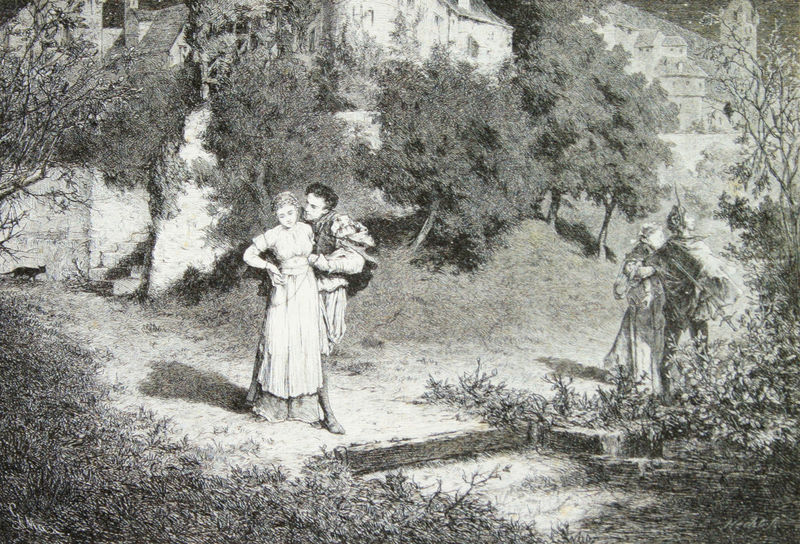
Titel: "Faust: 'Süss Liebchen!' Margarethe: 'Lass einmal!'"
Künstler: Gabriel von Max
Schlagwörter: baum, berg, gemälde, hand, mann, schatten, umhang, bäume, landschaft, menschen, mädchen, stadt, busen, frau, kleid, schwarz, weiss, zeichnung, gras, haus, park, weg, mensch, bild, häuser, natur, strauch, busch, büsche, boden, paar, pflanzen, wald, garten, schürze, taille, küssen, liebe, umarmung, zöpfe, dorf, mauer, hecke, romantik, treppe, könig, freizeit, stufe, junge frau, umarmen, katze, pärchen, ruine, burg, spaziergang, kreuzung, lichtung, druck, stich, treffen, ritter, flanieren, liebespaar, verführung, hüfte, prinz, kupferstich, schwar, ludwig, zeichung, paare, liebelei, möpse, ablehnung, n, 2 liebespaare, frau wird geküsst, umwerbung